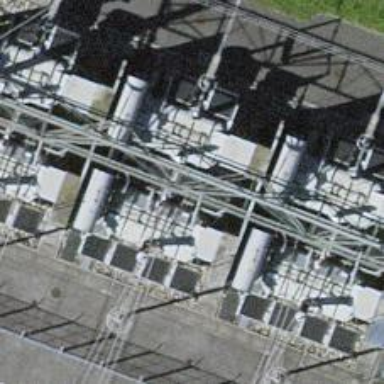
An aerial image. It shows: Transformer.